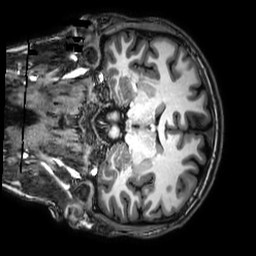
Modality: T1w
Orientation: coronal
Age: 24
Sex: male
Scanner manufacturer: philips
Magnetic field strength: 3 T
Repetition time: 0.008101 s
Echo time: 0.003713 s